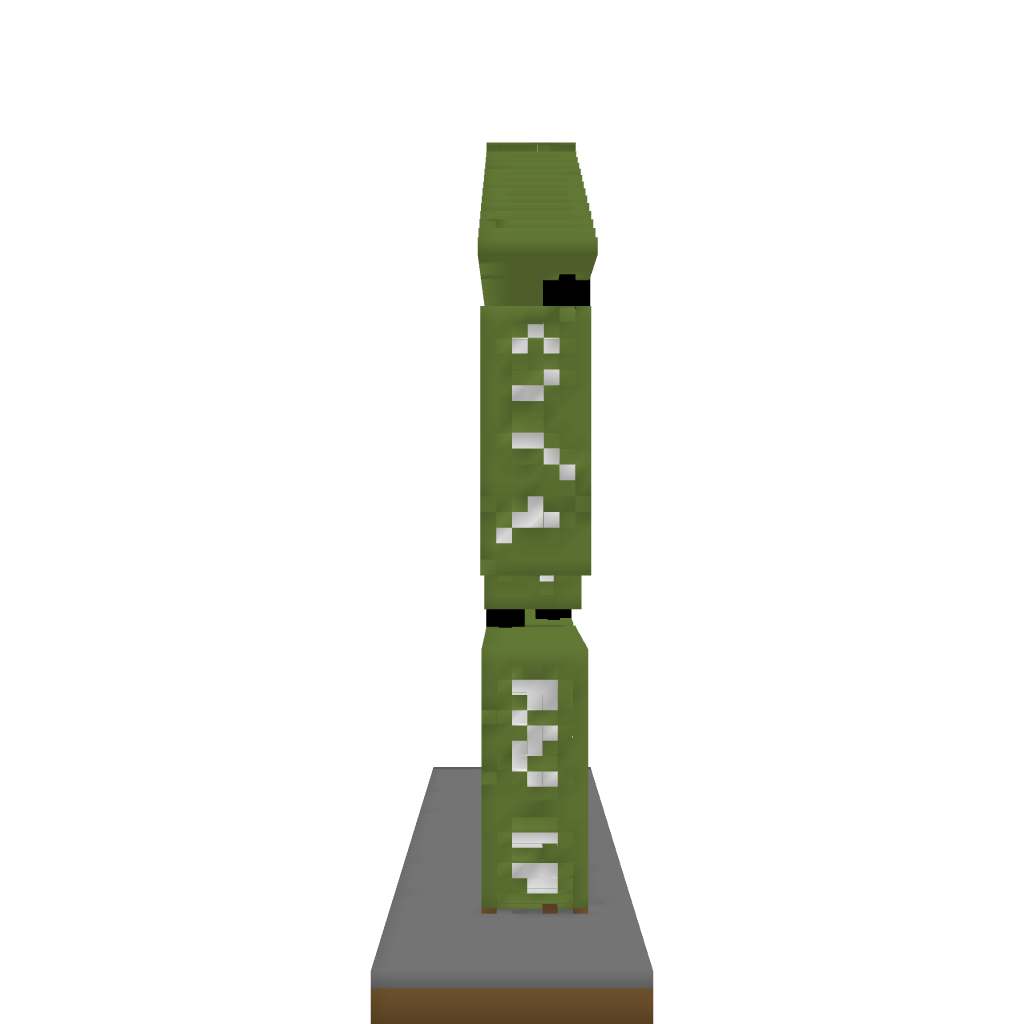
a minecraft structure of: Spurb house bad low quality